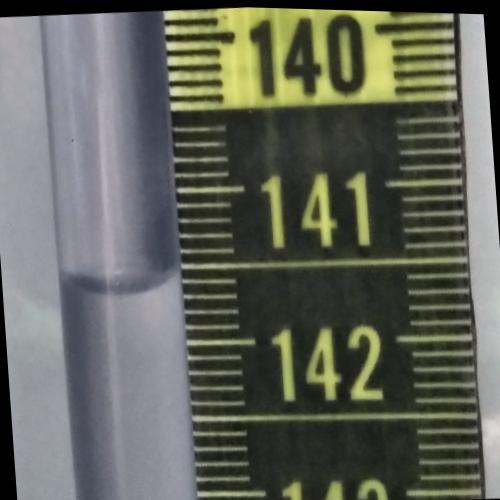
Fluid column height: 141.6 cm